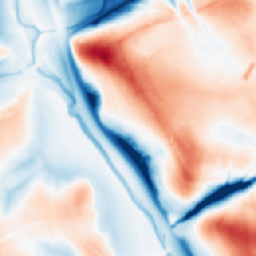
Category: multiscale
Decomposition family: dog
Decomposition parameters: sigma_low: 1
sigma_high: 20
Upsampling method: area
Upsampling parameters: scale: 8
Upsampling scale: 8